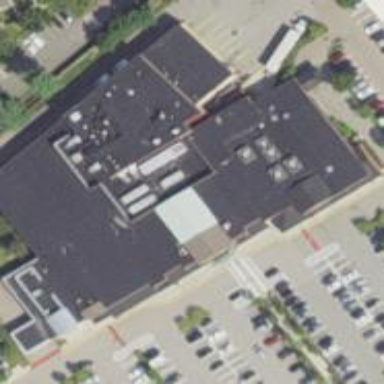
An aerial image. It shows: Supermarket.